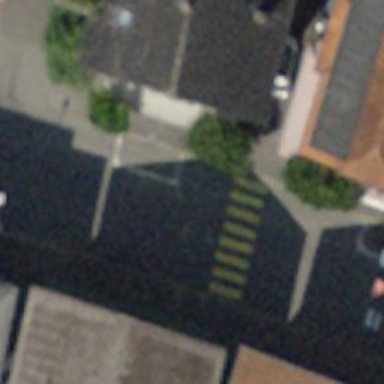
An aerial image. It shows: Zebra crossing on the road.